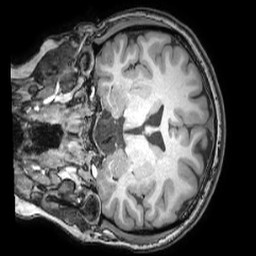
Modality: T1w
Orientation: coronal
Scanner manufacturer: philips
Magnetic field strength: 3 T
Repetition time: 0.008 s
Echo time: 0.0035 s